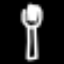
Label: fork